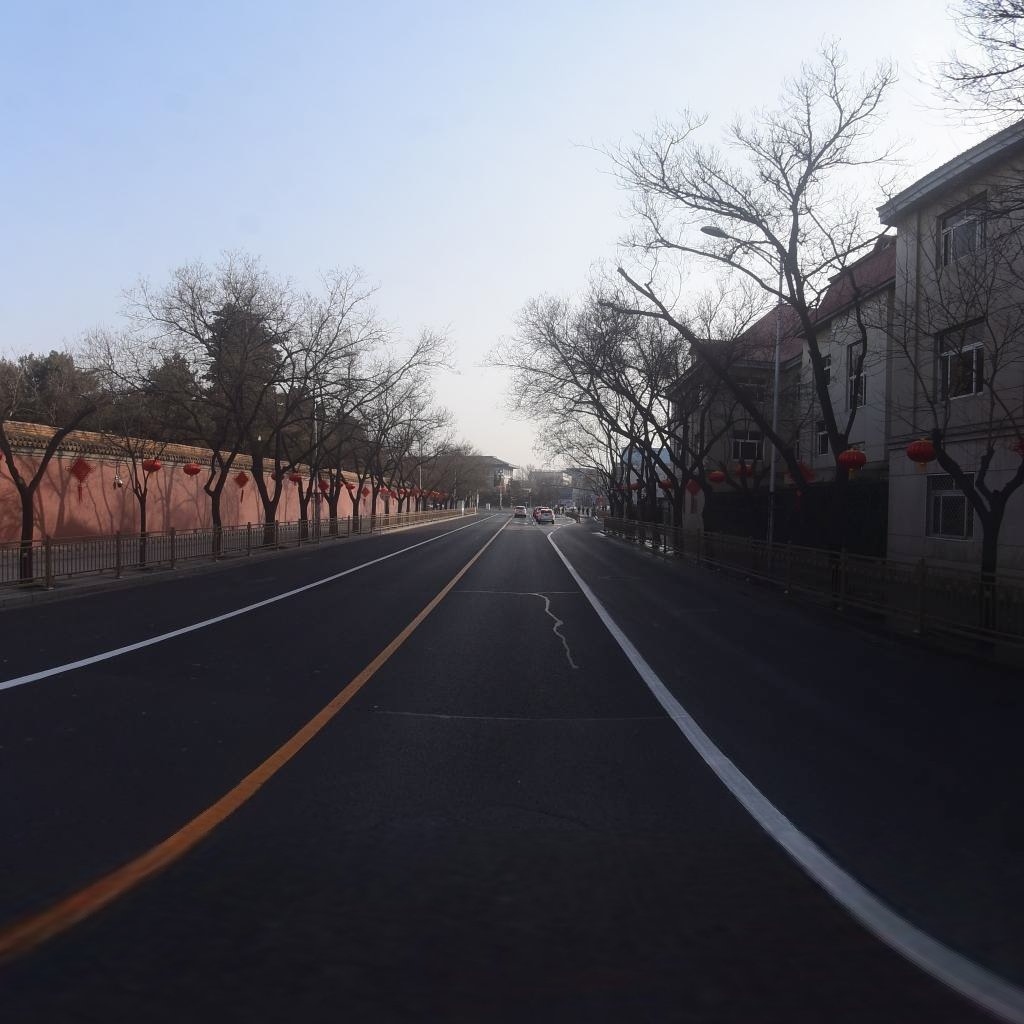
Region: Xicheng
Road damage annotations: transverse patch, transverse patch, longitudinal patch, transverse patch